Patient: sex F, age 76
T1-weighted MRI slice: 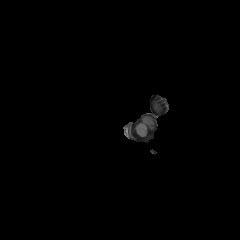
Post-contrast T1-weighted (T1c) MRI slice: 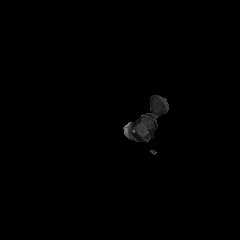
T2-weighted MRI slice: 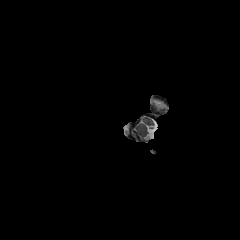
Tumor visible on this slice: no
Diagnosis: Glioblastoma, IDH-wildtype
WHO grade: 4